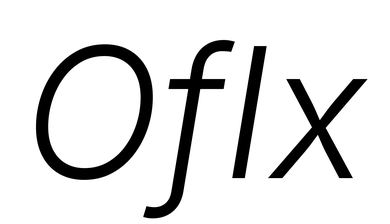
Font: Inter-Italic_Light_Italic